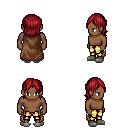
a pixel art fantasy rpg character, male body template, human, dark skin, brown cape, gold greaves, brunette long bangs hairstyle, white slippers, four views (front, back, left, right), 2x2 character sprite sheet, small pixel art, hard edges, no anti-aliasing